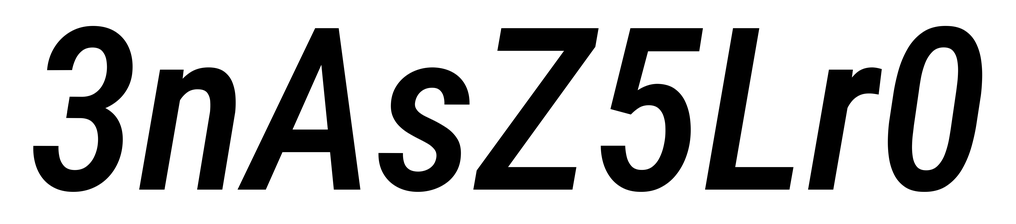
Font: Roboto-Italic_Condensed_Medium_Italic